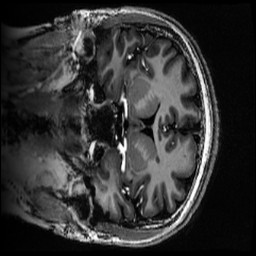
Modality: MP2RAGE
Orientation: coronal
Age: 22
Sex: female
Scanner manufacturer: siemens
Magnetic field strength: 6.98 T
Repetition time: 6 s
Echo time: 0.00283 s